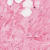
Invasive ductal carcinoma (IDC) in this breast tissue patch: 0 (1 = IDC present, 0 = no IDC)